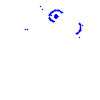
Particle: proton